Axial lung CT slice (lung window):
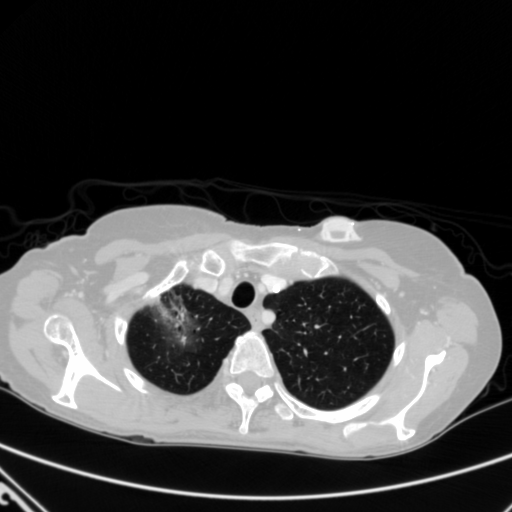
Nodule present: no